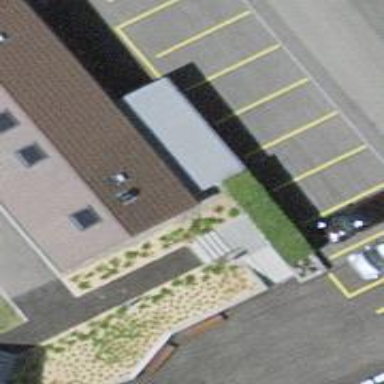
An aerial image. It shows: Road with steps.